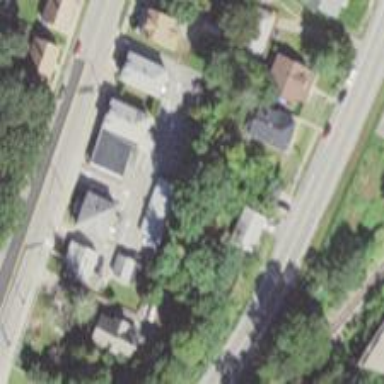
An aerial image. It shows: Residential driveway.